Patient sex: M
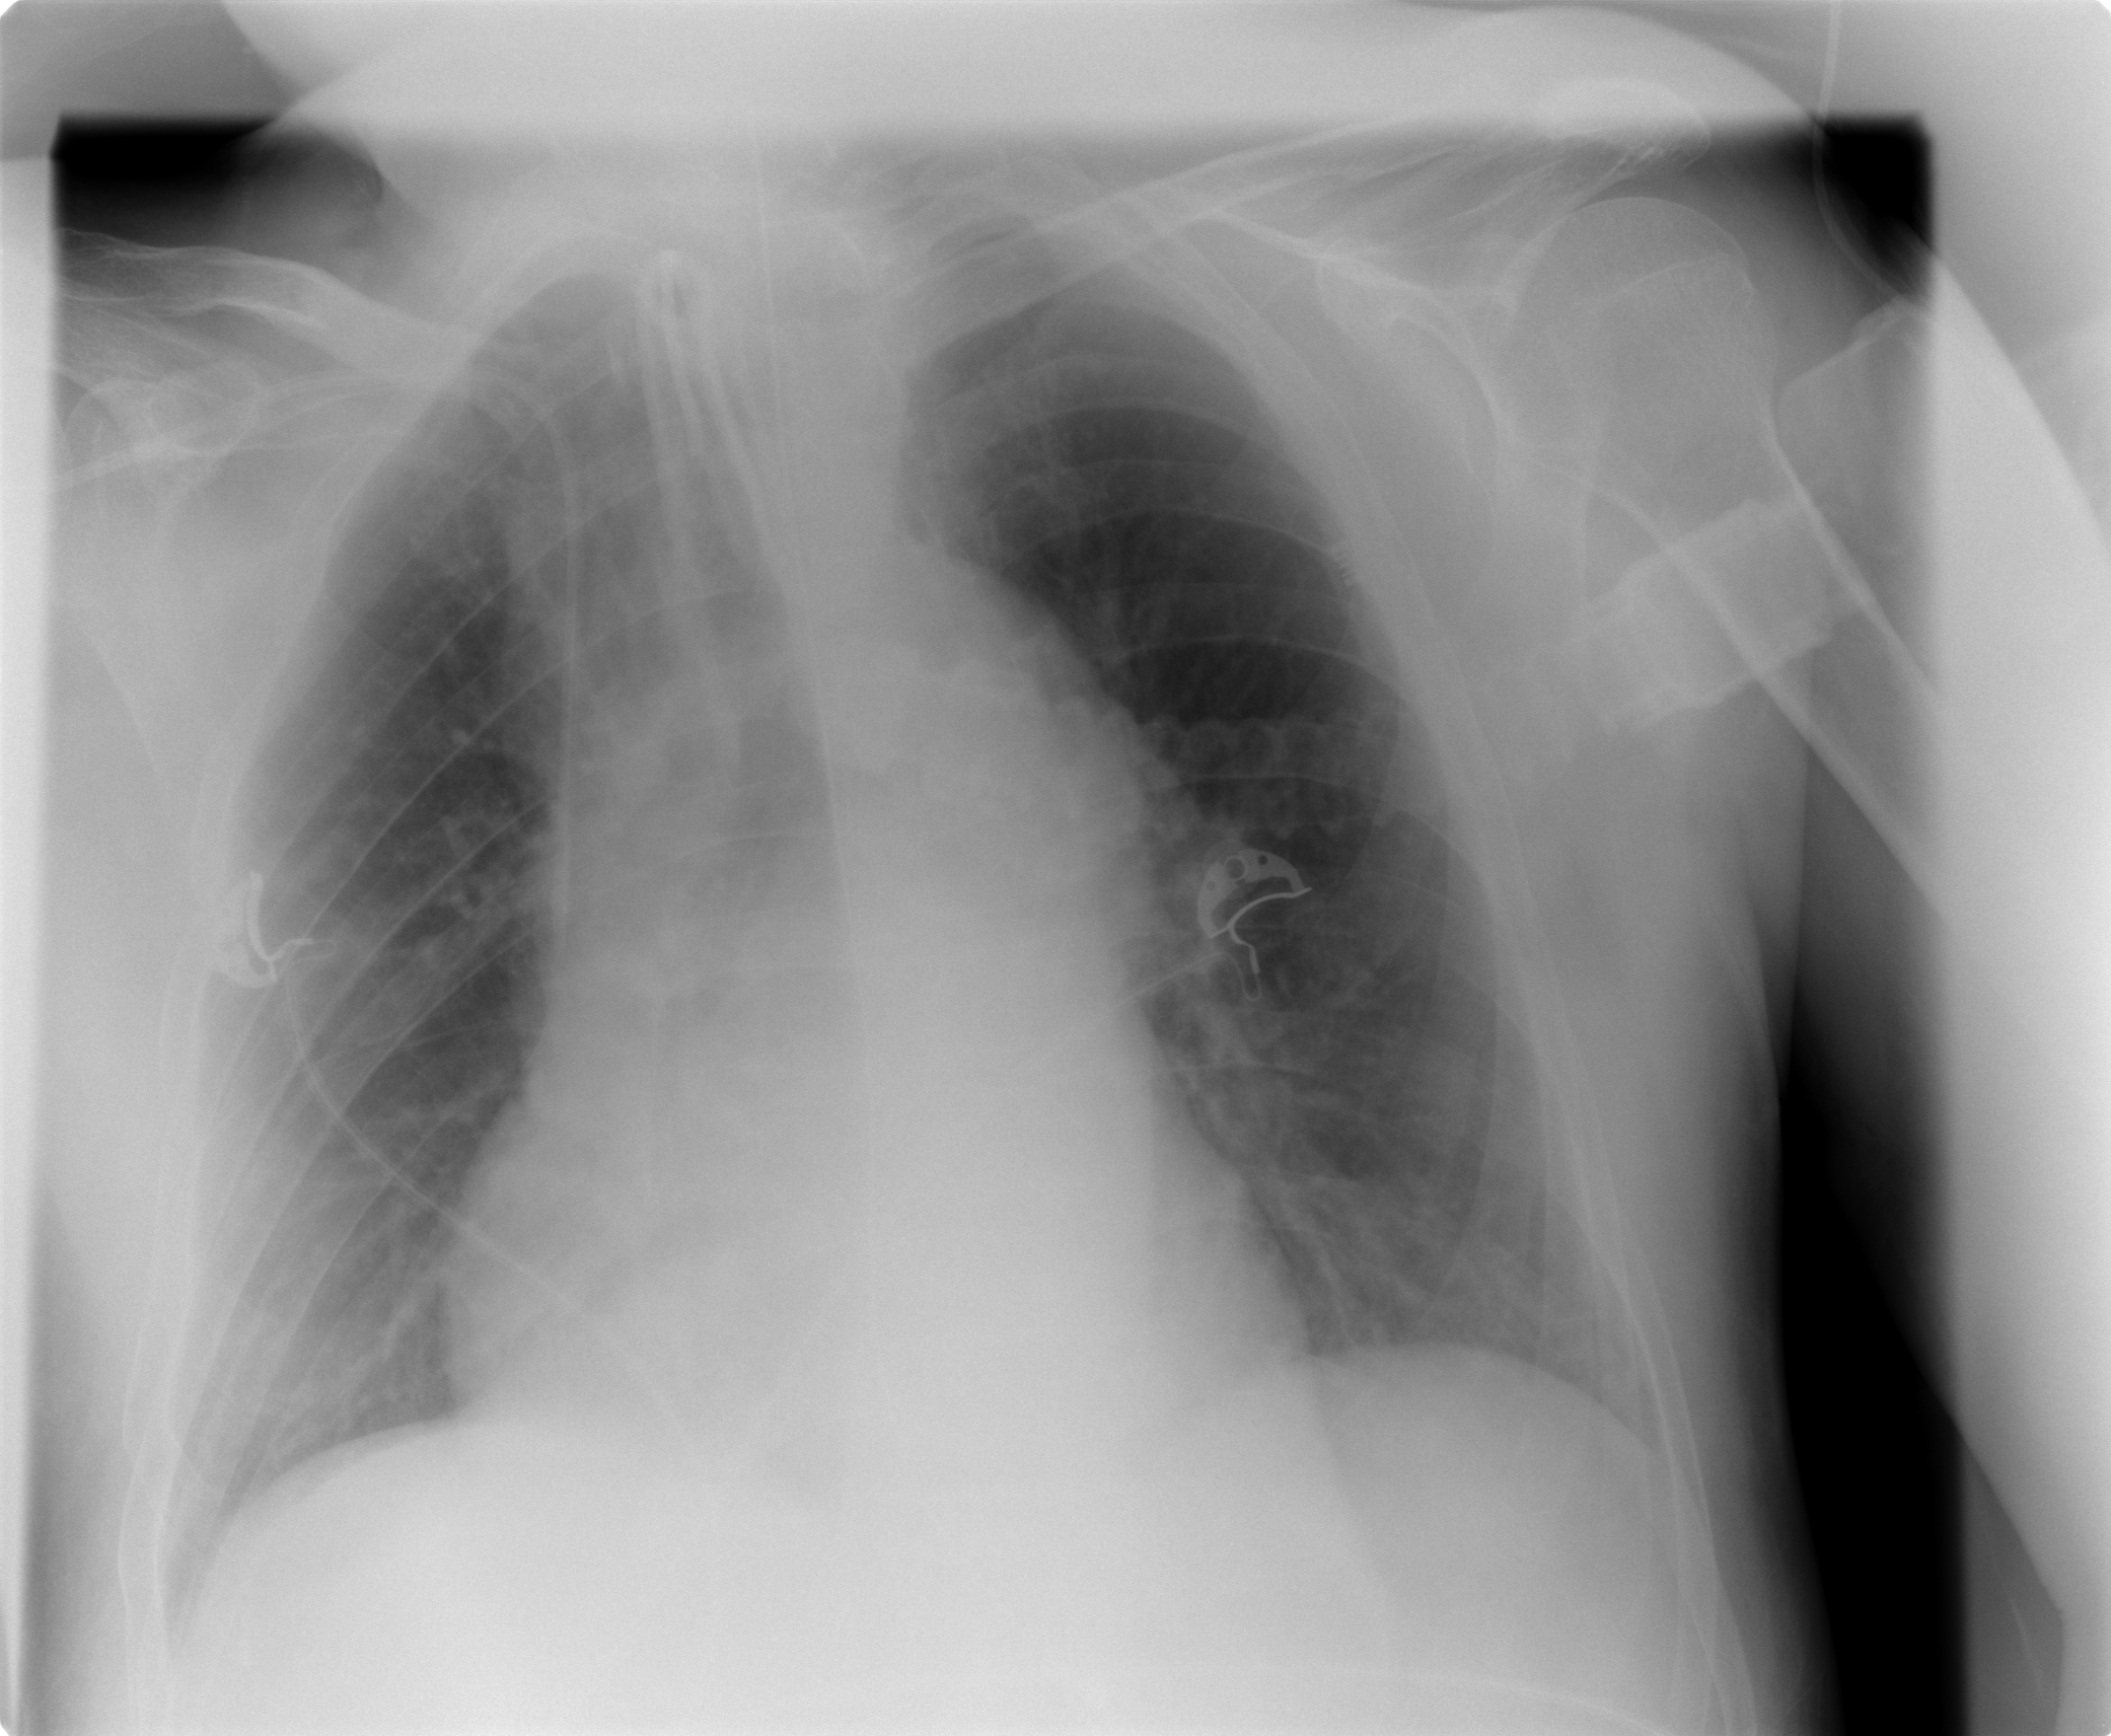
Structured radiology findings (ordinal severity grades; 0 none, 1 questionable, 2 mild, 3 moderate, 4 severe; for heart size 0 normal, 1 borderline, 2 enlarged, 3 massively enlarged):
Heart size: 2
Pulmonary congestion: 0
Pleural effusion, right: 1
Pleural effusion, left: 0
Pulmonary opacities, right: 0
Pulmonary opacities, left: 0
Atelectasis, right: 2
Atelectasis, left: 2